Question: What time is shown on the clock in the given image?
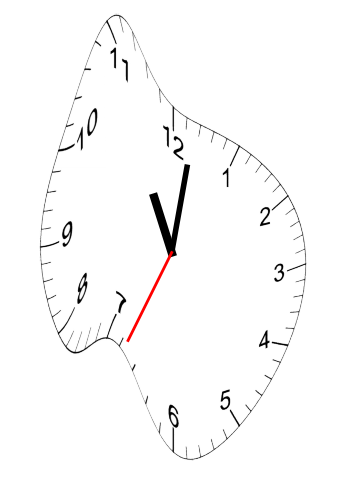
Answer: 11:01:34